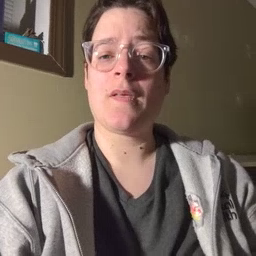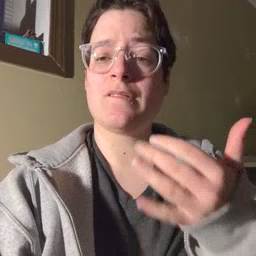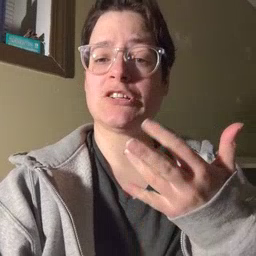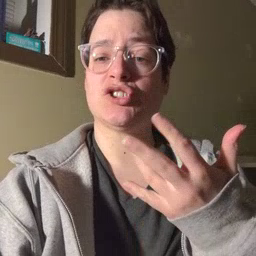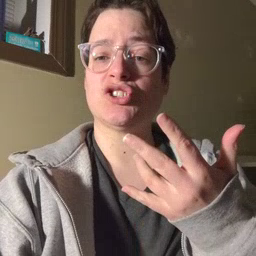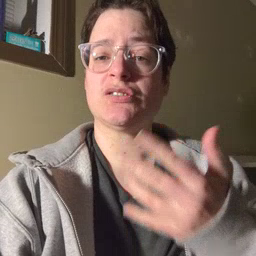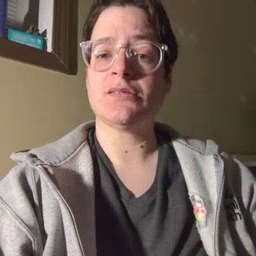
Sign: finger